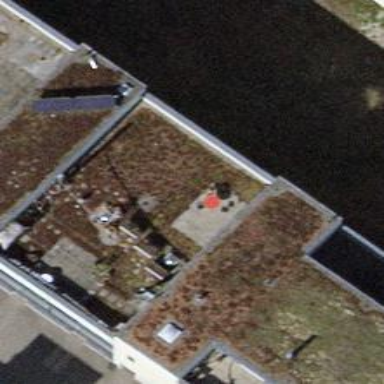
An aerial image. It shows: Terrace building.